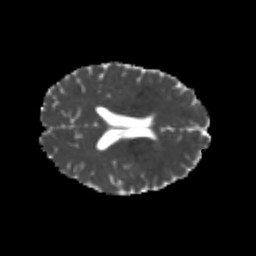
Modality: MD
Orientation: axial
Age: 23
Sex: female
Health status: healthy
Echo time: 0.074 s